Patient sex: F
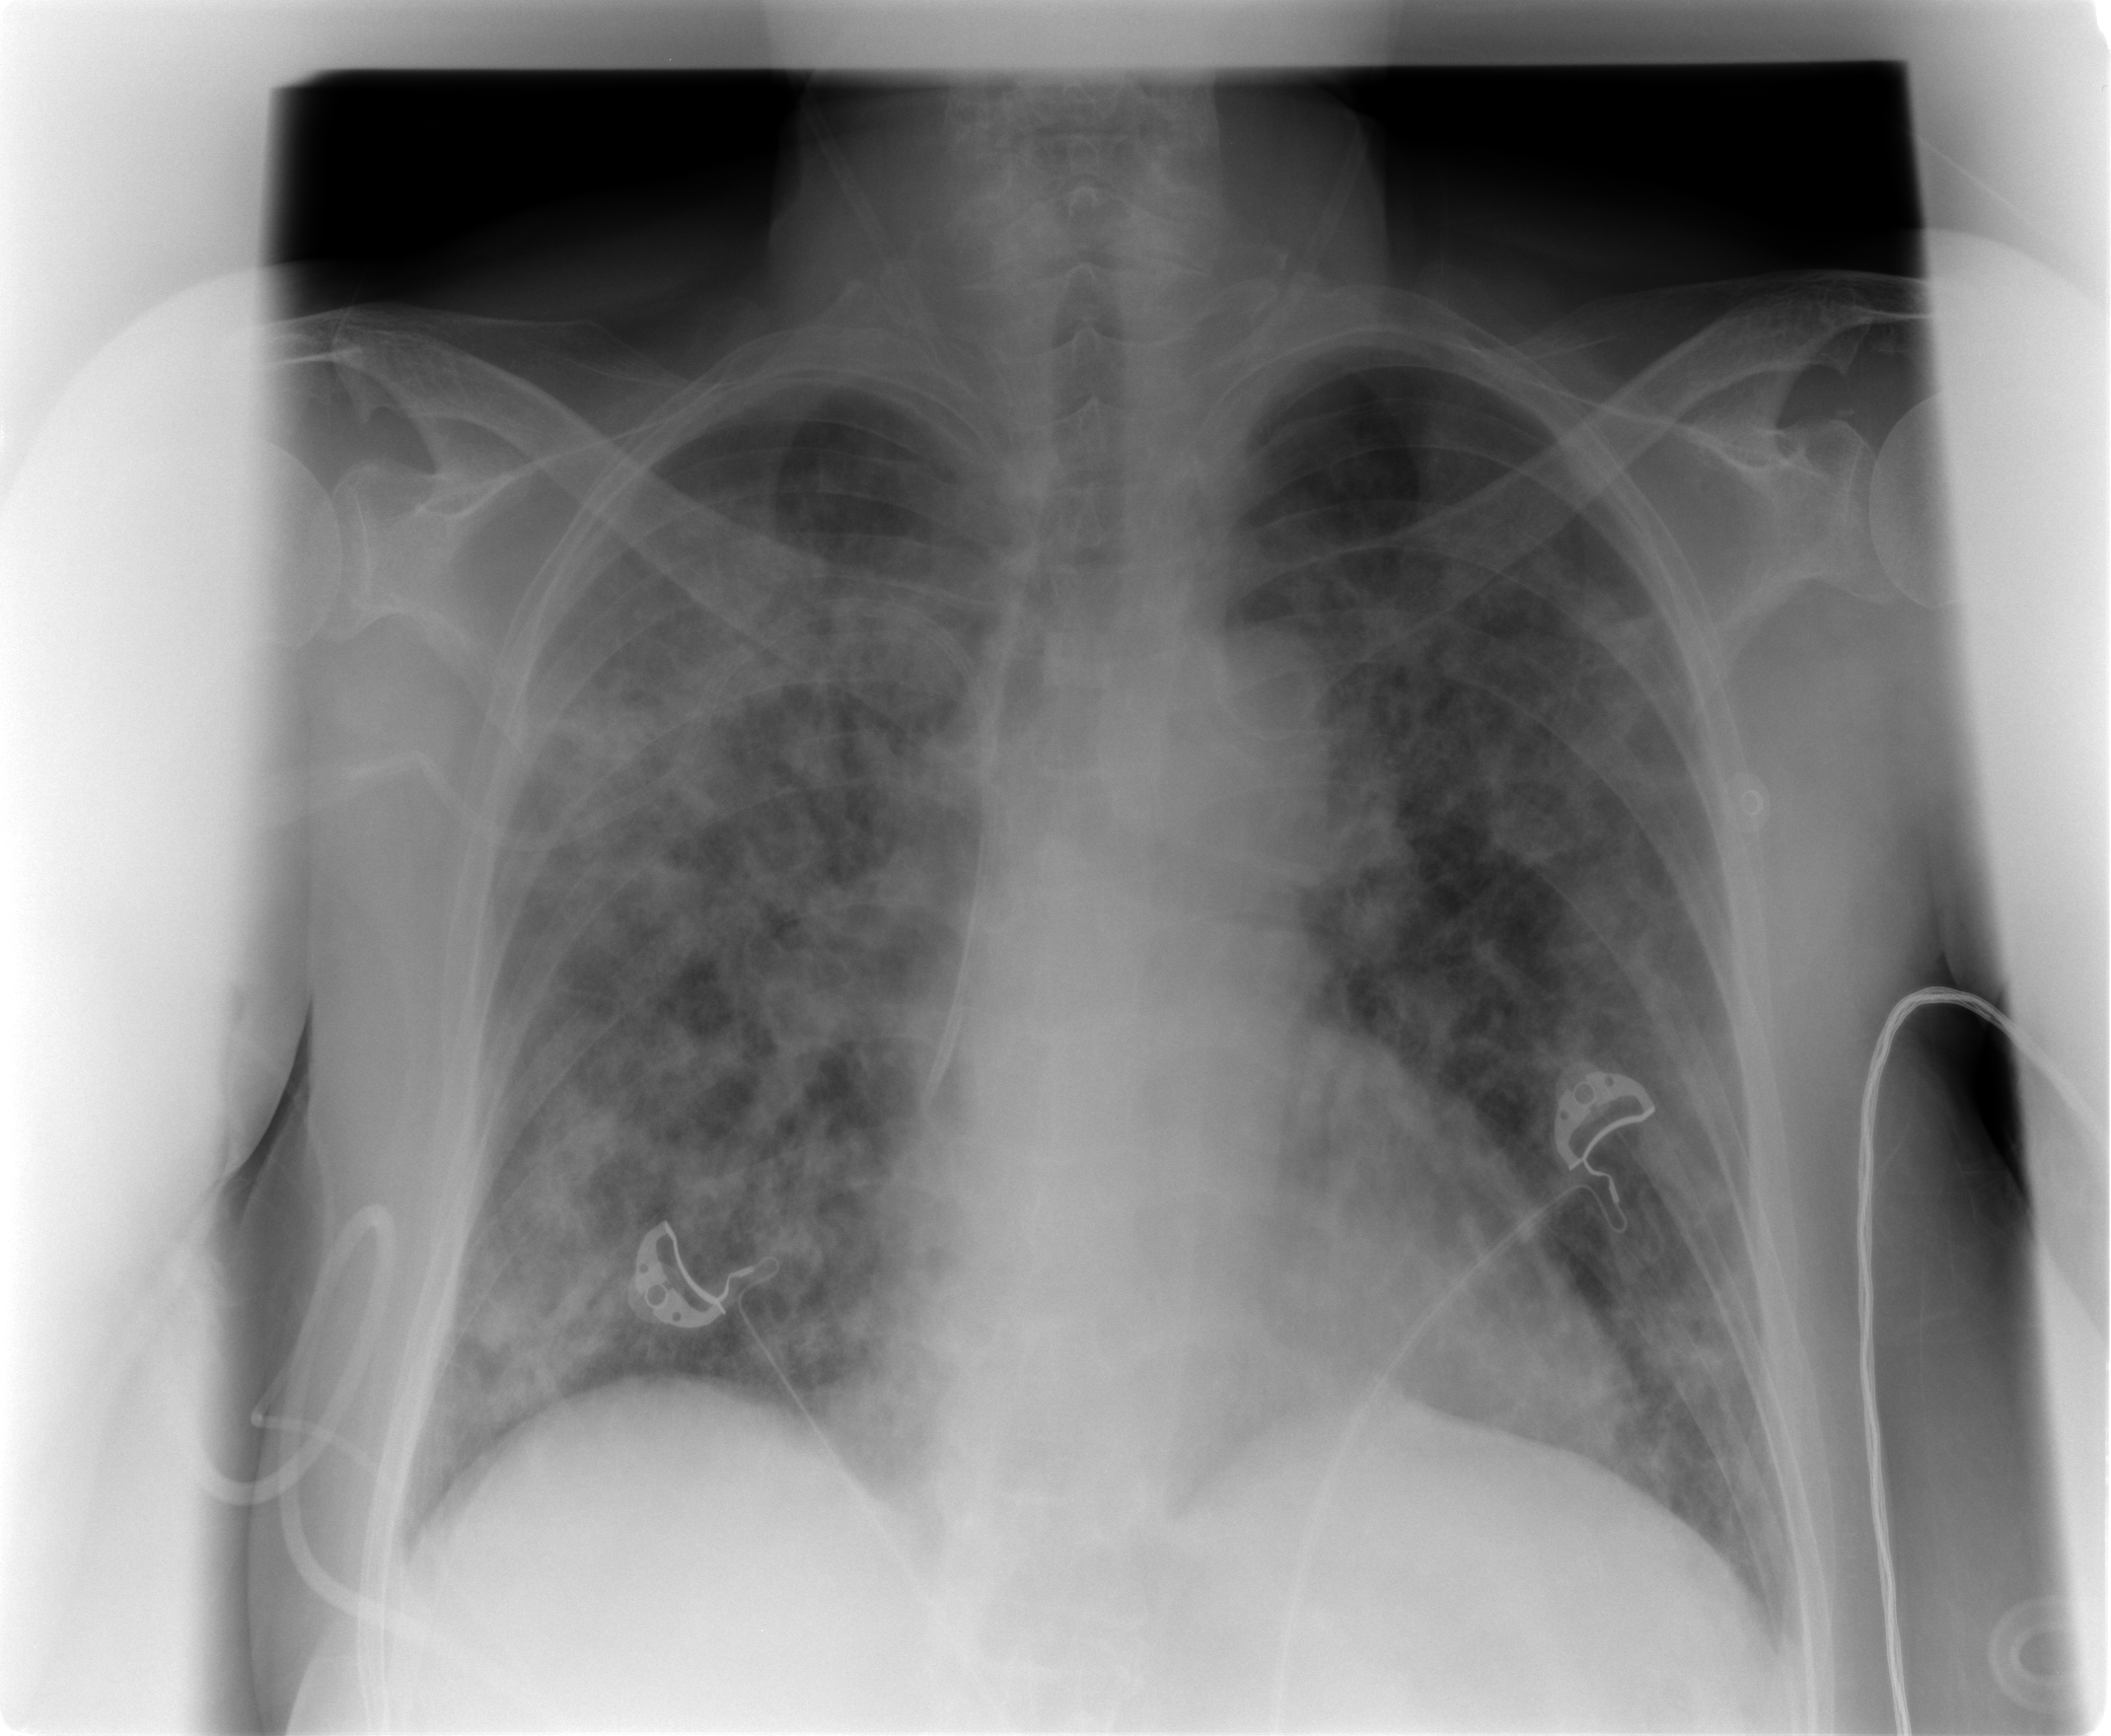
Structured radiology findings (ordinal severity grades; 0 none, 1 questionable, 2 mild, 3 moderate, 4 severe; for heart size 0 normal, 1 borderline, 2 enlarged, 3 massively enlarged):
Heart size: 0
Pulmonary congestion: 2
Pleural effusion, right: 0
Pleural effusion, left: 0
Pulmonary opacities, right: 3
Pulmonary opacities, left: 3
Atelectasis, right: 2
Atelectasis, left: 2